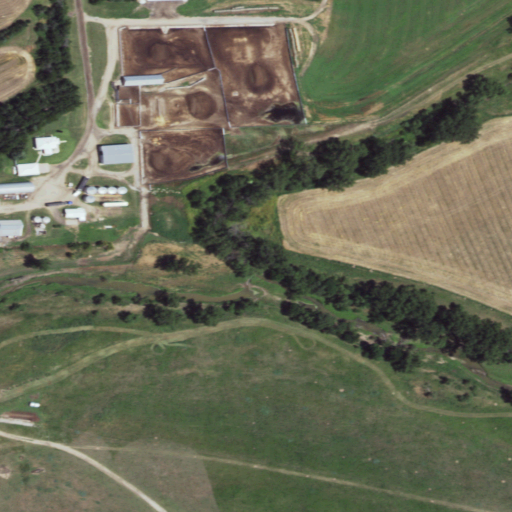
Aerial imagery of valley in Kansas named Leeds Draw containing grassland, cultivated crops, mixed forest, low intensity development, deciduous forest, and open development